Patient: sex M, age 65
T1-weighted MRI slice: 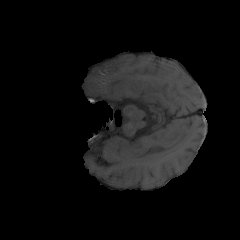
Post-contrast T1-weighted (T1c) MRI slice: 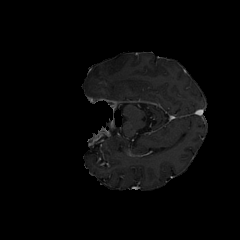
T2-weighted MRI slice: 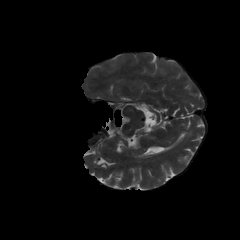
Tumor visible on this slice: no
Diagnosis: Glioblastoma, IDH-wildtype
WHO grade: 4